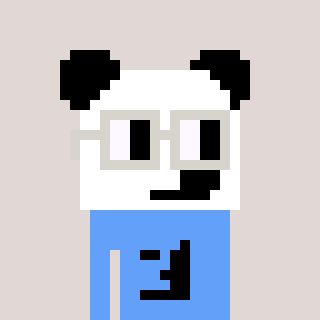
a pixel art character with square light gray glasses, a panda-shaped head and a blue-colored body on a warm background